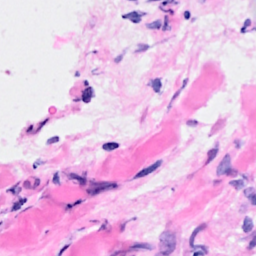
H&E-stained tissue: Breast